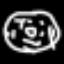
Label: donut